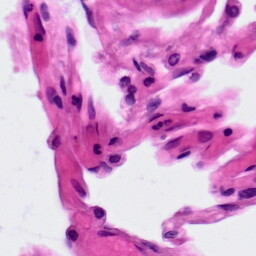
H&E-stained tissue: Lung